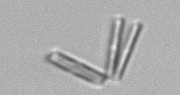
Label: Thalassionema